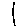
Label: line